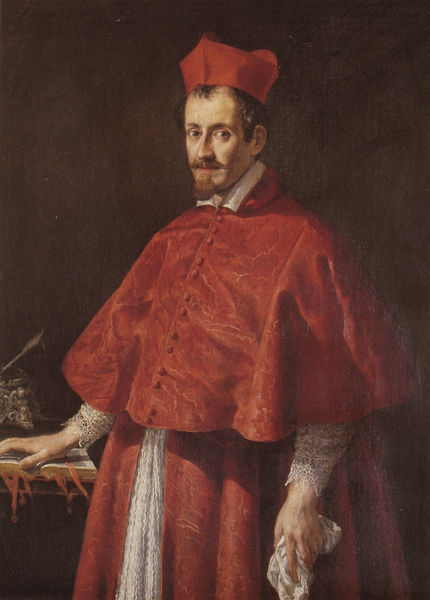
Titel: Kardinal Giulio Sacchetti
Künstler: Pietro da Cortona
Standort: Roma
Institution: Palazzo Sacchetti
Schlagwörter: feder, gemälde, hand, mann, umhang, weiß, braun, finger, frankreich, geste, hintergrund, hut, nase, ohr, tisch, blick, rot, tuch, muster, rock, anzug, bart, hemd, kappe, augen, bibel, falten, gesicht, kleidung, kragen, spitze, ärmel, bildnis, hände, portrait, porträt, kirche, gewand, haare, kostüm, adel, spitzen, seide, italien, bischof, papst, schnauz, knöpfe, buch, helm, kardinal, habit, pinsel, fürst, tracht, lesezeichen, pfarrer, chorhemd, tiara, bänder, heilig, tuche, kardinalsrot, gebetbuch, medici, moire, mantilla, albe, schnupftuch, changieren, auigen, gemälte, hand buch, pfaffenhut, fülleer